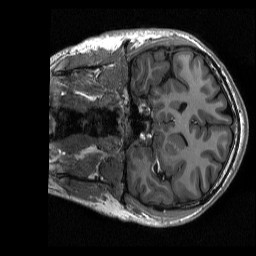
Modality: T1w
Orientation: coronal
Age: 23
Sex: male
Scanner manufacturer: siemens
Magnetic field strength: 3 T
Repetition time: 2.3 s
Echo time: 0.00298 s